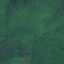
Land use / land cover: Forest